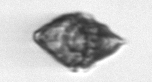
Label: Kryptoperidinium_triquetrum